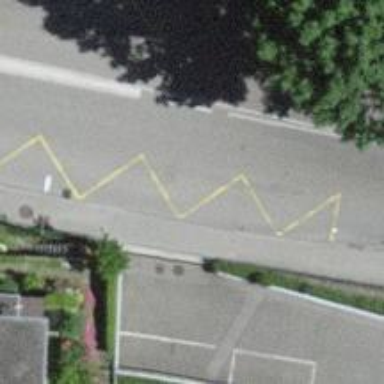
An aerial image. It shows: Bus stop along the road.